Question: when i recieve comment in facebook OR answer of my question StackExchange i see red Circle in top left with any effect . i load/refresh my div every X minutes. now i need to print my result ( 1,2,3 ...) in this . how to work this? my result in 'DIV id="new"'.
My Code :
'''
<script type="text/javascript">
var auto_refresh = setInterval(
function ()
{
$('#new').load('new.php').fadeIn("slow");
}, 10000); // refresh every 10000 milliseconds
</script>
<div id="new"></div>
'''
demo Screen :

thanks
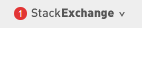
Answer: You can use the SetTimeOut() javascript function
'''
(function(){
$.ajax({
'url': 'news.php',
'success': function (data,textStatus)
{
var res = $.parseJSON(data);
if(res.ok)
{
$('#news').html(res.newsCount);
}
}
});
setTimeout(arguments.callee, 1000);
})();
'''
i don't know what your new.php does, but i think an ajax function is a better way to get the new notifications count
in exemple :
<URL>
for the php :
'''
$result = array();
$result['ok'] = false;
/*
* make here your DB Query
*/
if($queryResultAsCount > 0 )
{
$result['newsCount'] = $queryResultAsCount;
$result['ok'] = true;
}
$json = json_encode($result);
die($json);
'''
On your ajax request, you get an JSON objet which got 2 attributes res.ok & res.newsCount (as the php table you die)